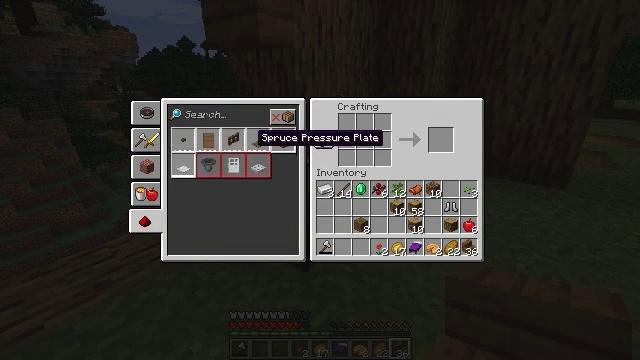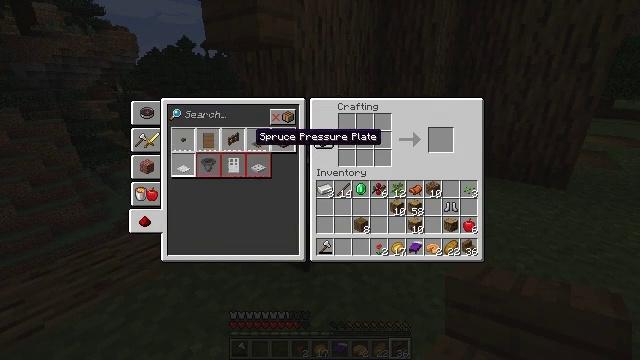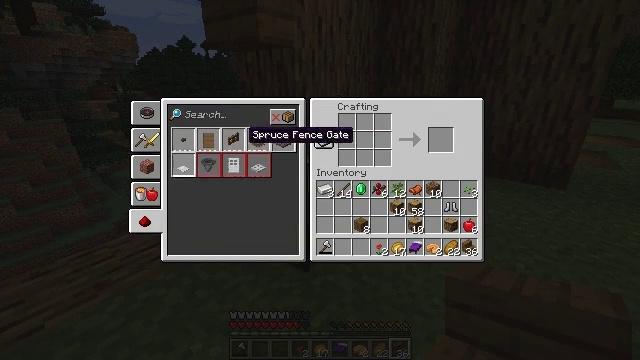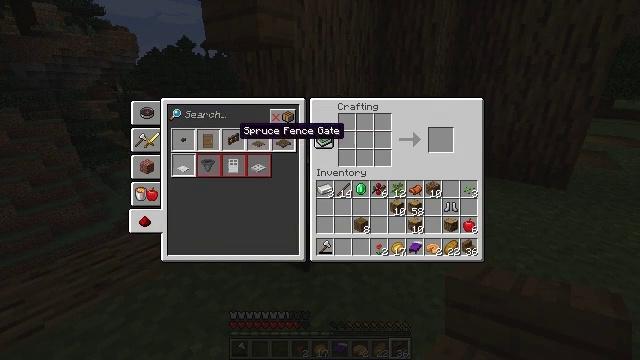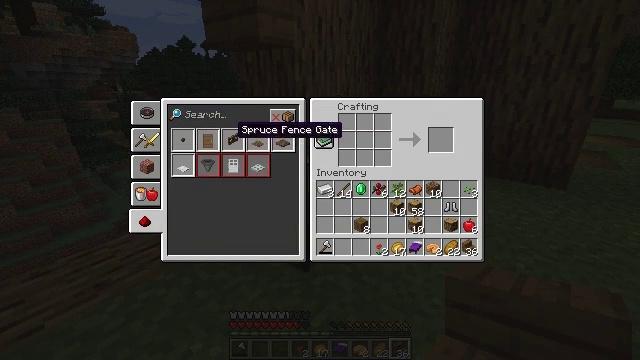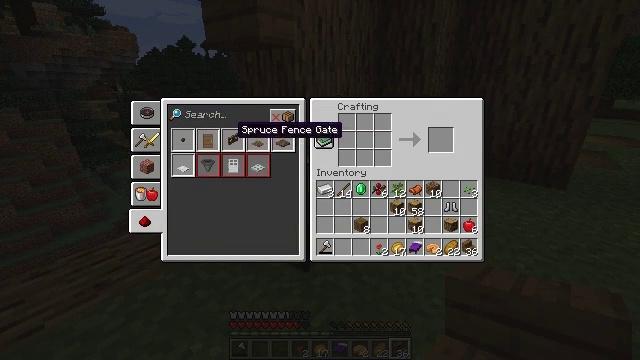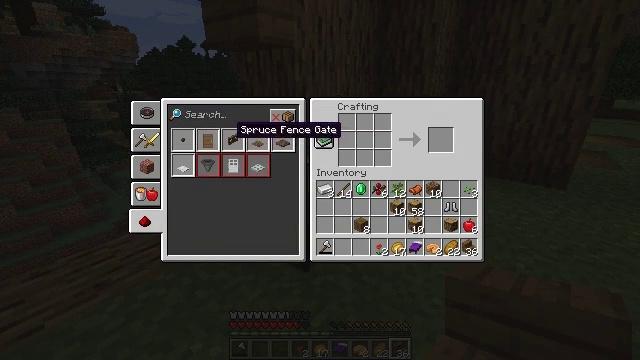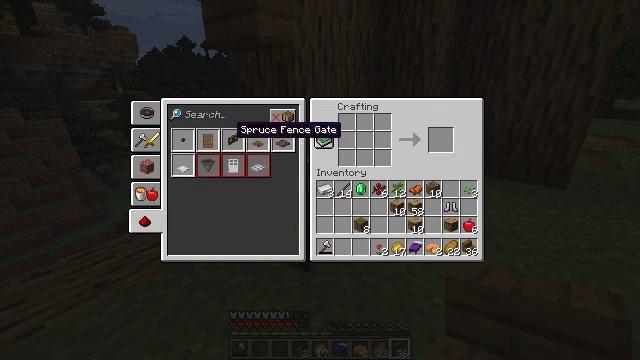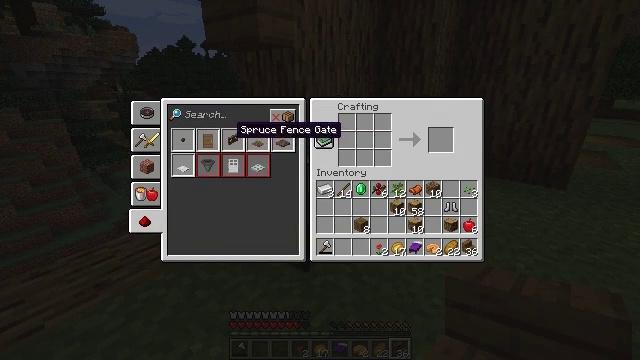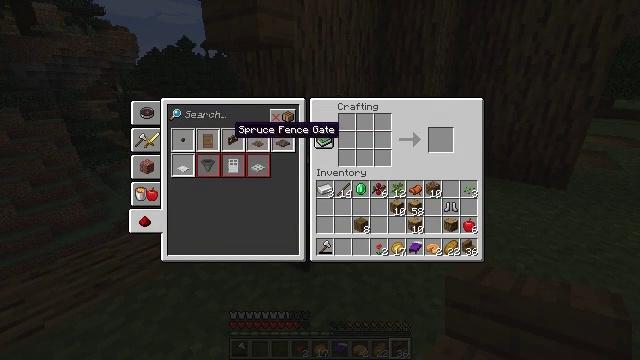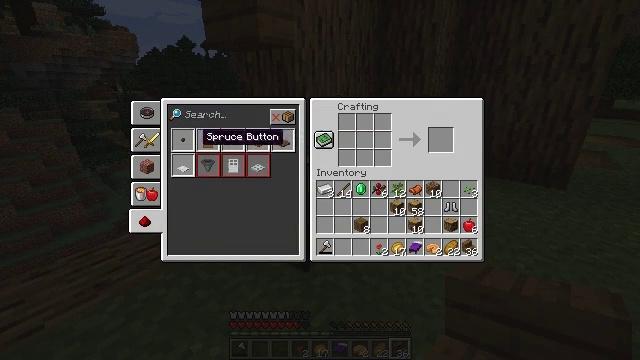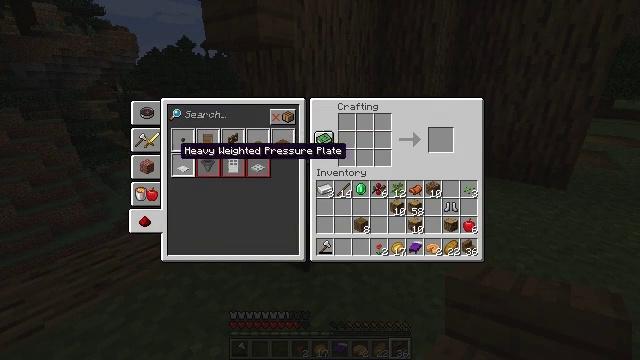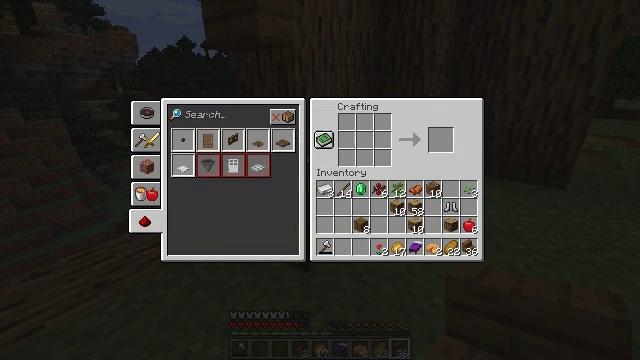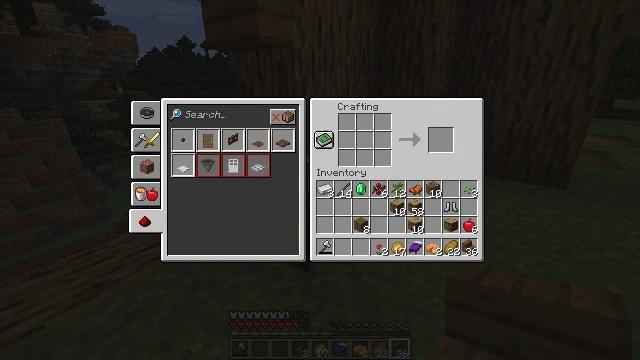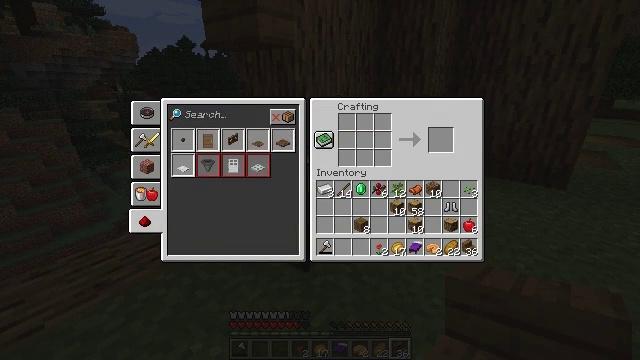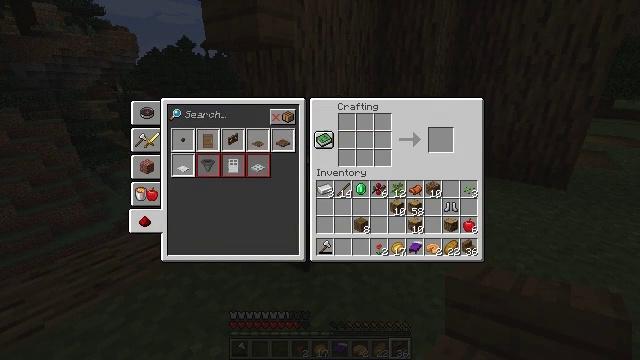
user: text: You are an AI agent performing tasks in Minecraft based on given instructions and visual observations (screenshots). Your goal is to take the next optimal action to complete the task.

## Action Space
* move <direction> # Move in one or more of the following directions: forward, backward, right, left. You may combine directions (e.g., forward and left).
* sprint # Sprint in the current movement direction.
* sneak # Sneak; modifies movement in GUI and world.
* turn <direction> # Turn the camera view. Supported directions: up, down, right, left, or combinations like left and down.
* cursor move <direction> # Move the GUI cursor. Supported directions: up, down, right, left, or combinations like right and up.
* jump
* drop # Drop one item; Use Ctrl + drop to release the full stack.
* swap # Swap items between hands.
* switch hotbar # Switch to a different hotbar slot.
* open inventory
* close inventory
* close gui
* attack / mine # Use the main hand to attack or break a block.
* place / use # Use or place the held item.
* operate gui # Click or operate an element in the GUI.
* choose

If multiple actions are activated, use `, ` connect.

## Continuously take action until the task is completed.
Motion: motion action
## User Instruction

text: Open the crafting table to craft a spruce fence.
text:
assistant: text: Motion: no_op
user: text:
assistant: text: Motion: no_op
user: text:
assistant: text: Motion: cursor move left
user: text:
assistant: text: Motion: no_op
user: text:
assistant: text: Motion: no_op
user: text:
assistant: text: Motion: no_op
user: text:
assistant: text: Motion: no_op
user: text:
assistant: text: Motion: no_op
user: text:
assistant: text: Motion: no_op
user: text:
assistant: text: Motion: cursor move left and down
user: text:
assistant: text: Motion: cursor move left and down
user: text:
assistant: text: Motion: cursor move down
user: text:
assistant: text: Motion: no_op
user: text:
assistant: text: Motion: no_op
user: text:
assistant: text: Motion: cursor move left
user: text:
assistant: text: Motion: operate gui
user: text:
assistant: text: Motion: operate gui
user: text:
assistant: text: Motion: operate gui
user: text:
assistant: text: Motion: no_op
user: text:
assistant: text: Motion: cursor move right
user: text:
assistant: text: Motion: cursor move right and up
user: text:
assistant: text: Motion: cursor move right and up
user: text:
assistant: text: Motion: no_op
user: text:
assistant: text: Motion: no_op
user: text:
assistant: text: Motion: cursor move left
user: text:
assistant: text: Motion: cursor move left and down
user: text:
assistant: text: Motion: cursor move left and down
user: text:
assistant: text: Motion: cursor move left
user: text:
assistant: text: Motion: no_op
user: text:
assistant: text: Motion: no_op